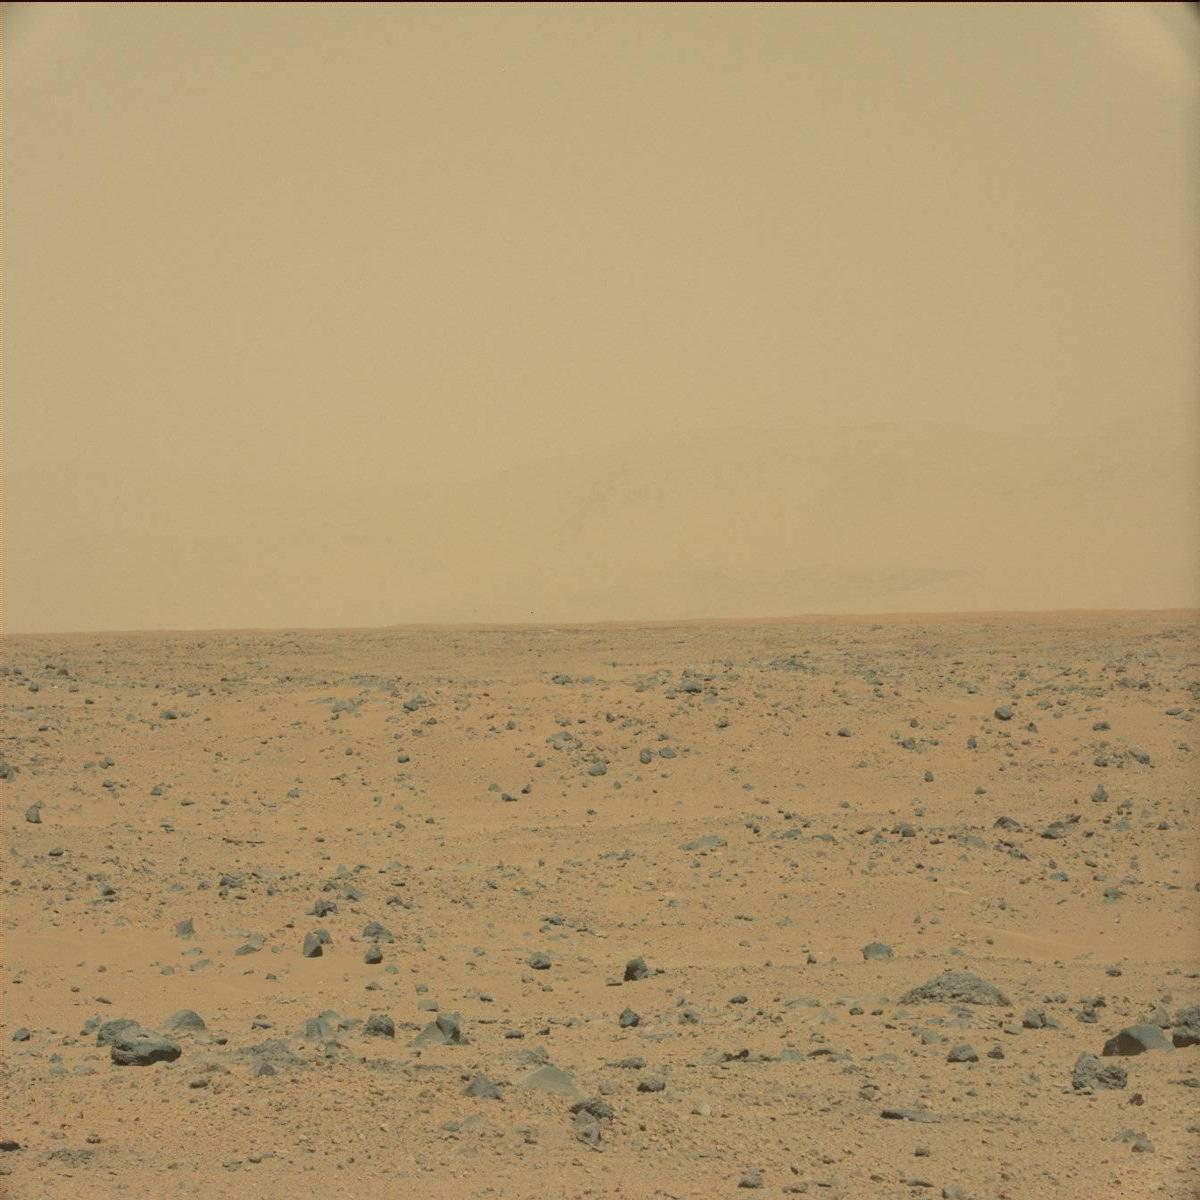
Terrain classes present: Bedrock, Ridge, Rock, Sand / Soil, Sky